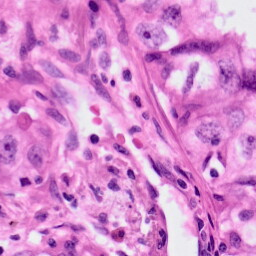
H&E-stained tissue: Lung